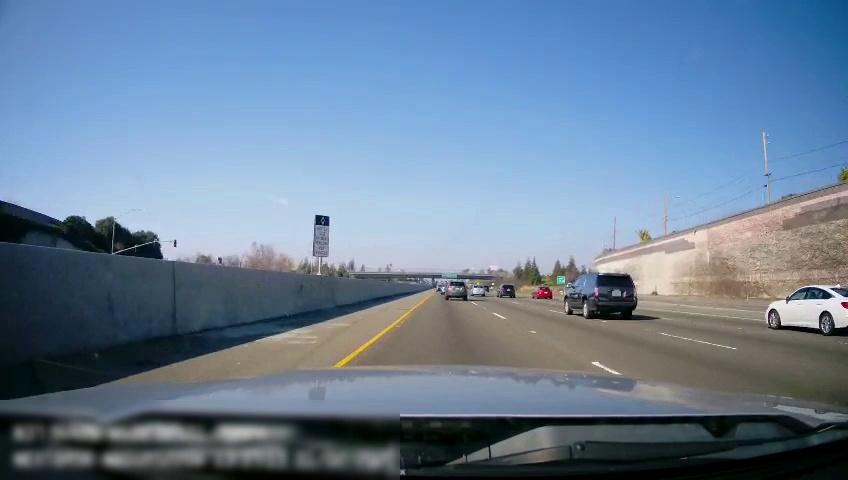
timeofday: Day
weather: Sunny
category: Drivable Space
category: Vehicles | SUV
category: Vehicles | Car
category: Vehicles | SUV
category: Vehicles | Car
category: Vehicles | SUV
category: Vehicles | Car
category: Vehicles | Car
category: Lanes | Current Lane
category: Lanes | Current Lane
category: Lanes | Alternate Lane
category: Lanes | Alternate Lane
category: Lanes | Alternate Lane
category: Lanes | Alternate Lane
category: Traffic | Signs